Question: I'm looking for a way to use a list navigation like the one in the actionbar inside a view (e.g. 'LinearLayout')

Is this possible?
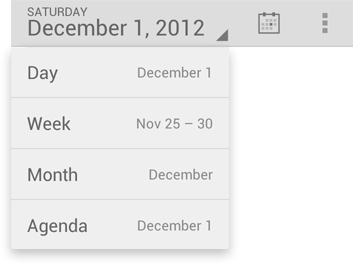
Answer: The list navigation is par of the Actionbar, so if you want to use something similar you will need to implement this on your own. You can use a spinner and customize its style to meet your need.